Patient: sex F, age 65
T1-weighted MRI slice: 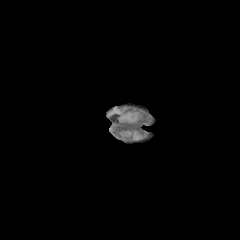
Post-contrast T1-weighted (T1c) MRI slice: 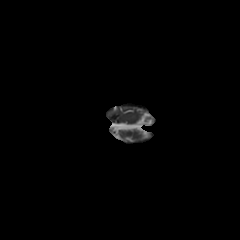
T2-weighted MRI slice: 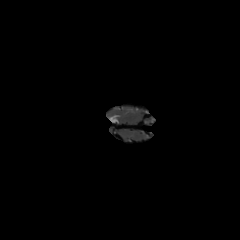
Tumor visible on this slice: no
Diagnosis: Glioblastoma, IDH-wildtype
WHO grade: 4